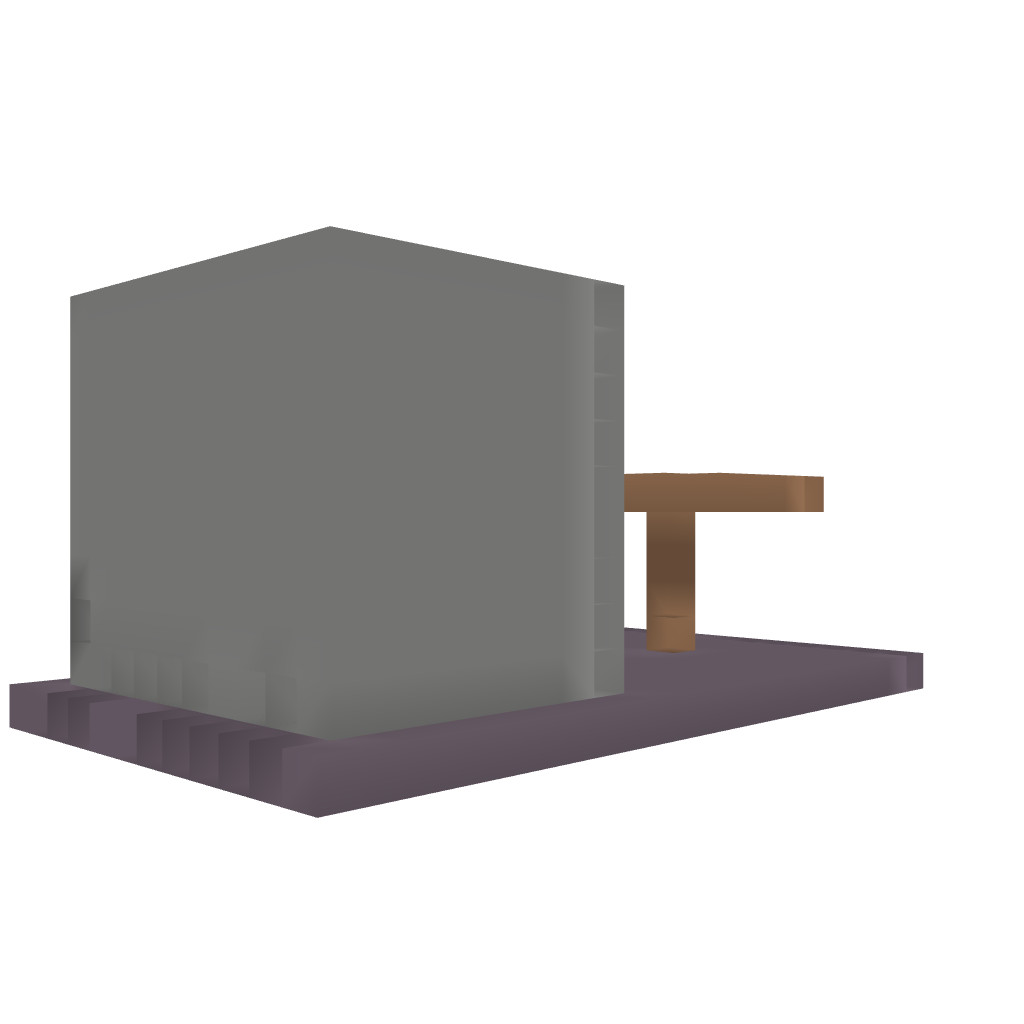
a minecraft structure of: Mooshroom brown house